Question: I use 'best_in_place'.
I try to highlight the row that the checkbox of this row was checked. but it doesn't work.
'application.js':
'''
$(document).ready(function() {
jQuery(".best_in_place").best_in_place();
});
$('.highlight_on_success').bind("ajax:success", function(){
$(this).closest('tr').effect('highlight'));
});
'''
and this is my 'index.html.erb':
'''
<html>
<body>
<h1>TODO TASKS</h1>
<table>
<tr>
<th>Done</th>
<th>Admin Email</th>
<th>Task</th>
<th>Done</th>
</tr>
<% @tasks_worker_todo.each do |task| %>
<tr>
<td = "done_id"> <%= best_in_place task, :done,:classes => 'highlight_on_success', type: :checkbox, collection: %w[No Yes] %></td>
<td><%= task.admin_mail %></td>
<td><%= task.task %></td>
<td><%= task.done %></td>
</tr>
<% end %>
</table>
<br><br>
<br><br>
<h1>DONE TASKS</h1>
<table>
<tr>
<th>Done</th>
<th>Admin Email</th>
<th>Task</th>
<th>Done</th>
</tr>
<% @tasks_worker_done.each do |task| %>
<tr>
<td> <%= best_in_place task, :done, type: :checkbox, collection: %w[No Yes]%></td>
<td><%= task.admin_mail %></td>
<td><%= task.task %></td>
<td><%= task.done %></td>
</tr>
<% end %>
</table>
<br />
</body>
</html>
'''
please help!
I tried the next lines but there is no light :/
'''
$('.highlight_on_success').bind($("#done_id")).click(function(){
$(this).closest('tr').effect('highlight'));
});
'''
this is how my html looks so:

the checkbox is above the green line (is changed from 'yes' to 'no').
(don't relate with the column above the red line)
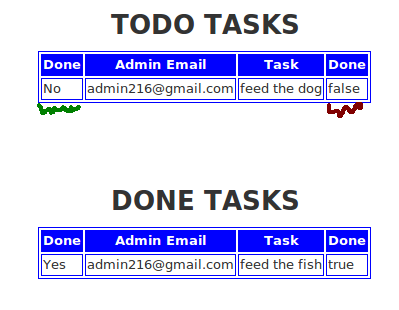
Answer: I've struggled last couple of hours and made it work , partialy ;)
Try to put this (coffeescript) in your file , for example 'tasks.js.coffe':
'''
jQuery ->
$('.best_in_place').best_in_place()
$(".highlight_on_success").bind "ajax:success", ->
$(this).effect "highlight",
color: "red",
1000
'''
I've said partialy , because there is no 'closest("tr")' call , which I think is not fatal .
I've researched about the 'ajax:success' , it is used in every input and controle (including checkbox) of best_in_place .
Here is what I have in my 'show.html.haml' :
'''
%tr
%td
= best_in_place @product, :task, :type => :checkbox, :collection => ["Yes", "NOpe"], :classes => 'highlight_on_success'
'''
As you can see , defining the 'id' is avoided , the gem has its own convention for naming inputs , so there is no possibility to change the 'id' of the checkbox.